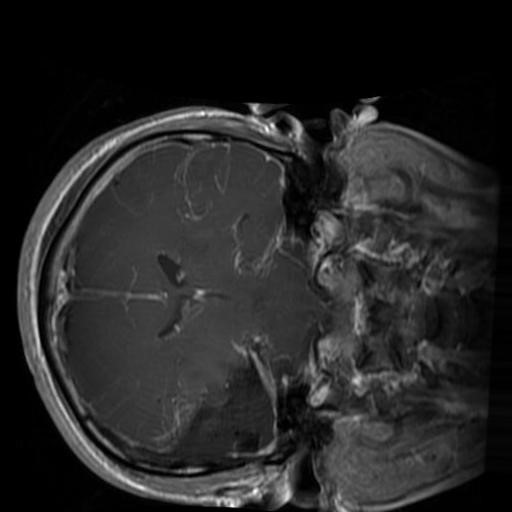
Label: brain_glioma